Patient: sex M, age 52
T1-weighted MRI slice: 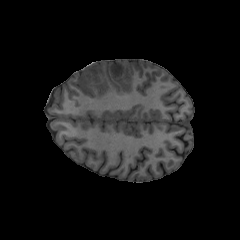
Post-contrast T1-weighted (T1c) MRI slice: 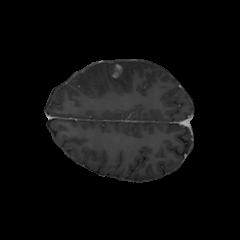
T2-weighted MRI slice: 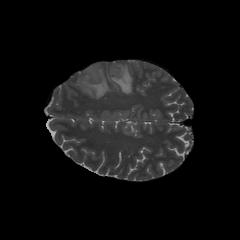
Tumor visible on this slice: yes
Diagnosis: Glioblastoma, IDH-wildtype
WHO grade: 4